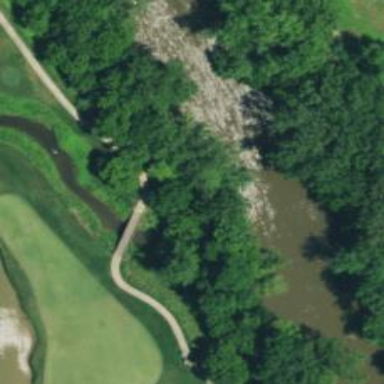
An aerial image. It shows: Service road used as golf cart path.